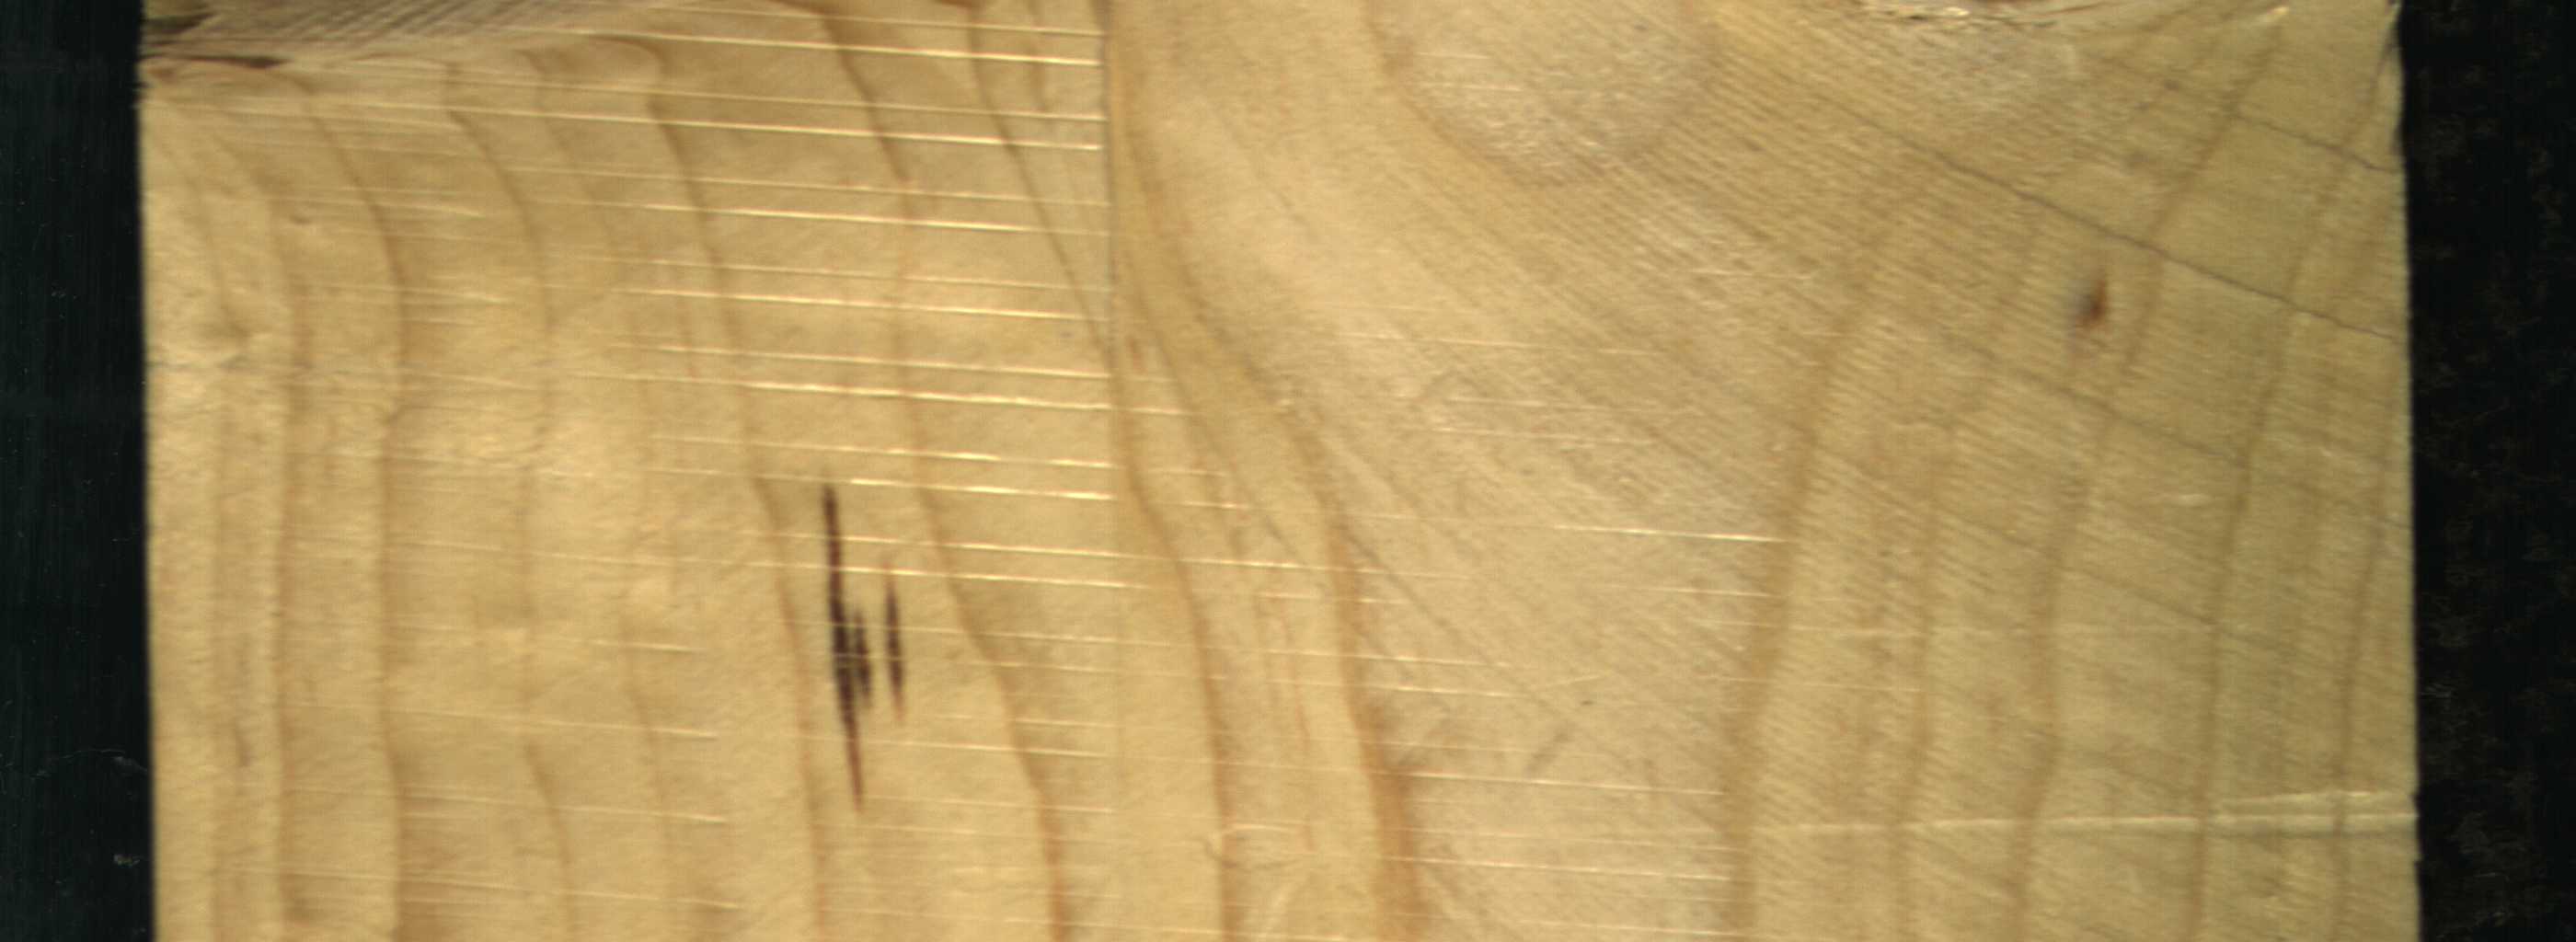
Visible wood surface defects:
resin